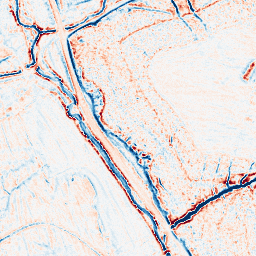
Category: edge_preserving
Decomposition family: bilateral
Decomposition parameters: d: 9
sigma_color: 50
sigma_space: 75
Upsampling method: quartic
Upsampling parameters: scale: 4
Upsampling scale: 4